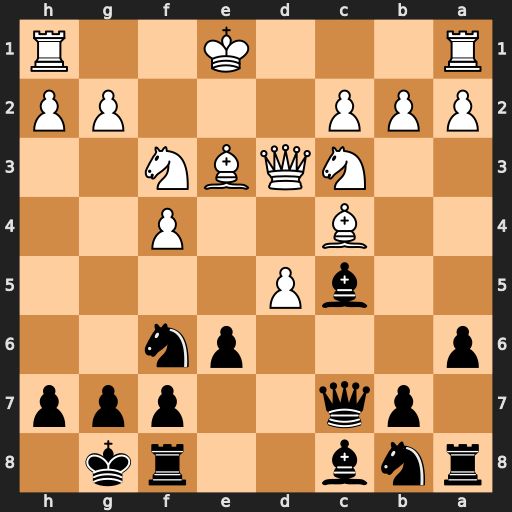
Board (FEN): rnb2rk1/1pq2ppp/p3pn2/2bP4/2B2P2/2NQBN2/PPP3PP/R3K2R
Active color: b
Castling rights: KQ
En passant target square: -
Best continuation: Bxe3 Qxe3 Qxc4